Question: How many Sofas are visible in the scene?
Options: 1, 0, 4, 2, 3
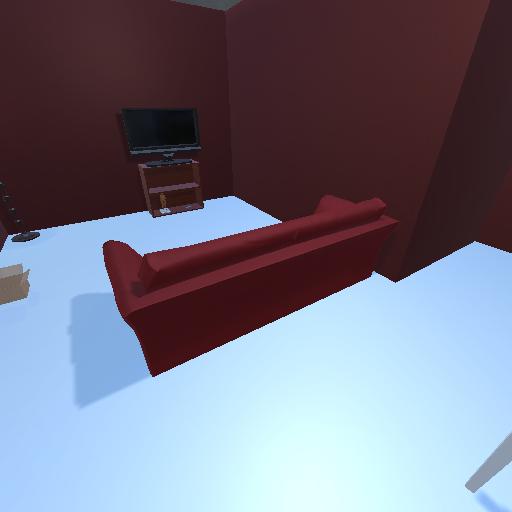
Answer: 1